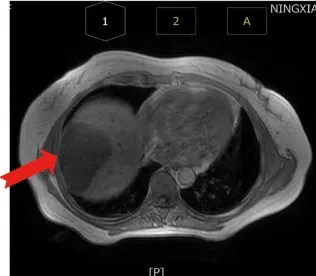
Abdominal MRI scan. (B) T1WI sequence shows a low signal.
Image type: radiology (mri)